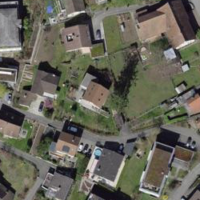
EUNIS habitat code: 54
Species observed at this site:
Megachile willughbiella
Cloeon dipterum
Trichodes alvearius
Eupeodes luniger
Bombus pratorum
Myathropa florea
Helophilus trivittatus
Eristalis arbustorum
Xylocopa violacea
Sphecodes albilabris
Ischnura elegans
Anthidium manicatum
Coenonympha pamphilus
Andrena lagopus
Andrena hattorfiana
Halictus scabiosae
Bombus sylvarum
Scaeva pyrastri
Hylaeus nigritus
Osmia cornuta
Episyrphus balteatus
Pholidoptera griseoaptera
Anthrax anthrax
Gonepteryx rhamni
Clytra laeviuscula
Osmia bicornis
Andrena bicolor
Anthophora plumipes
Chorthippus biguttulus
Cylindromyia bicolor
Papilio machaon
Lycaena phlaeas
Cirsium vulgare
Vanessa cardui
Sphaerophoria scripta
Oedemera nobilis
Polyommatus icarus
Anthidium oblongatum
Bombus hortorum